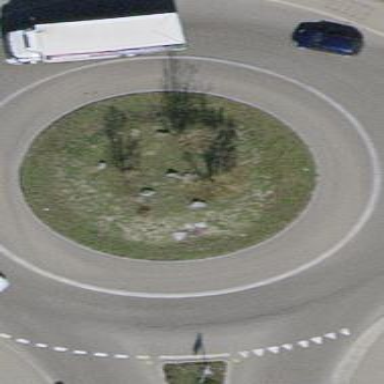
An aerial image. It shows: Primary highway with asphalt surface. The highway features roundabout with separate sidewalk.